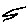
Label: zigzag